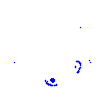
Particle: pion